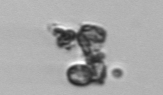
Label: Thalassiosira_TAG_external_detritus